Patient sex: M
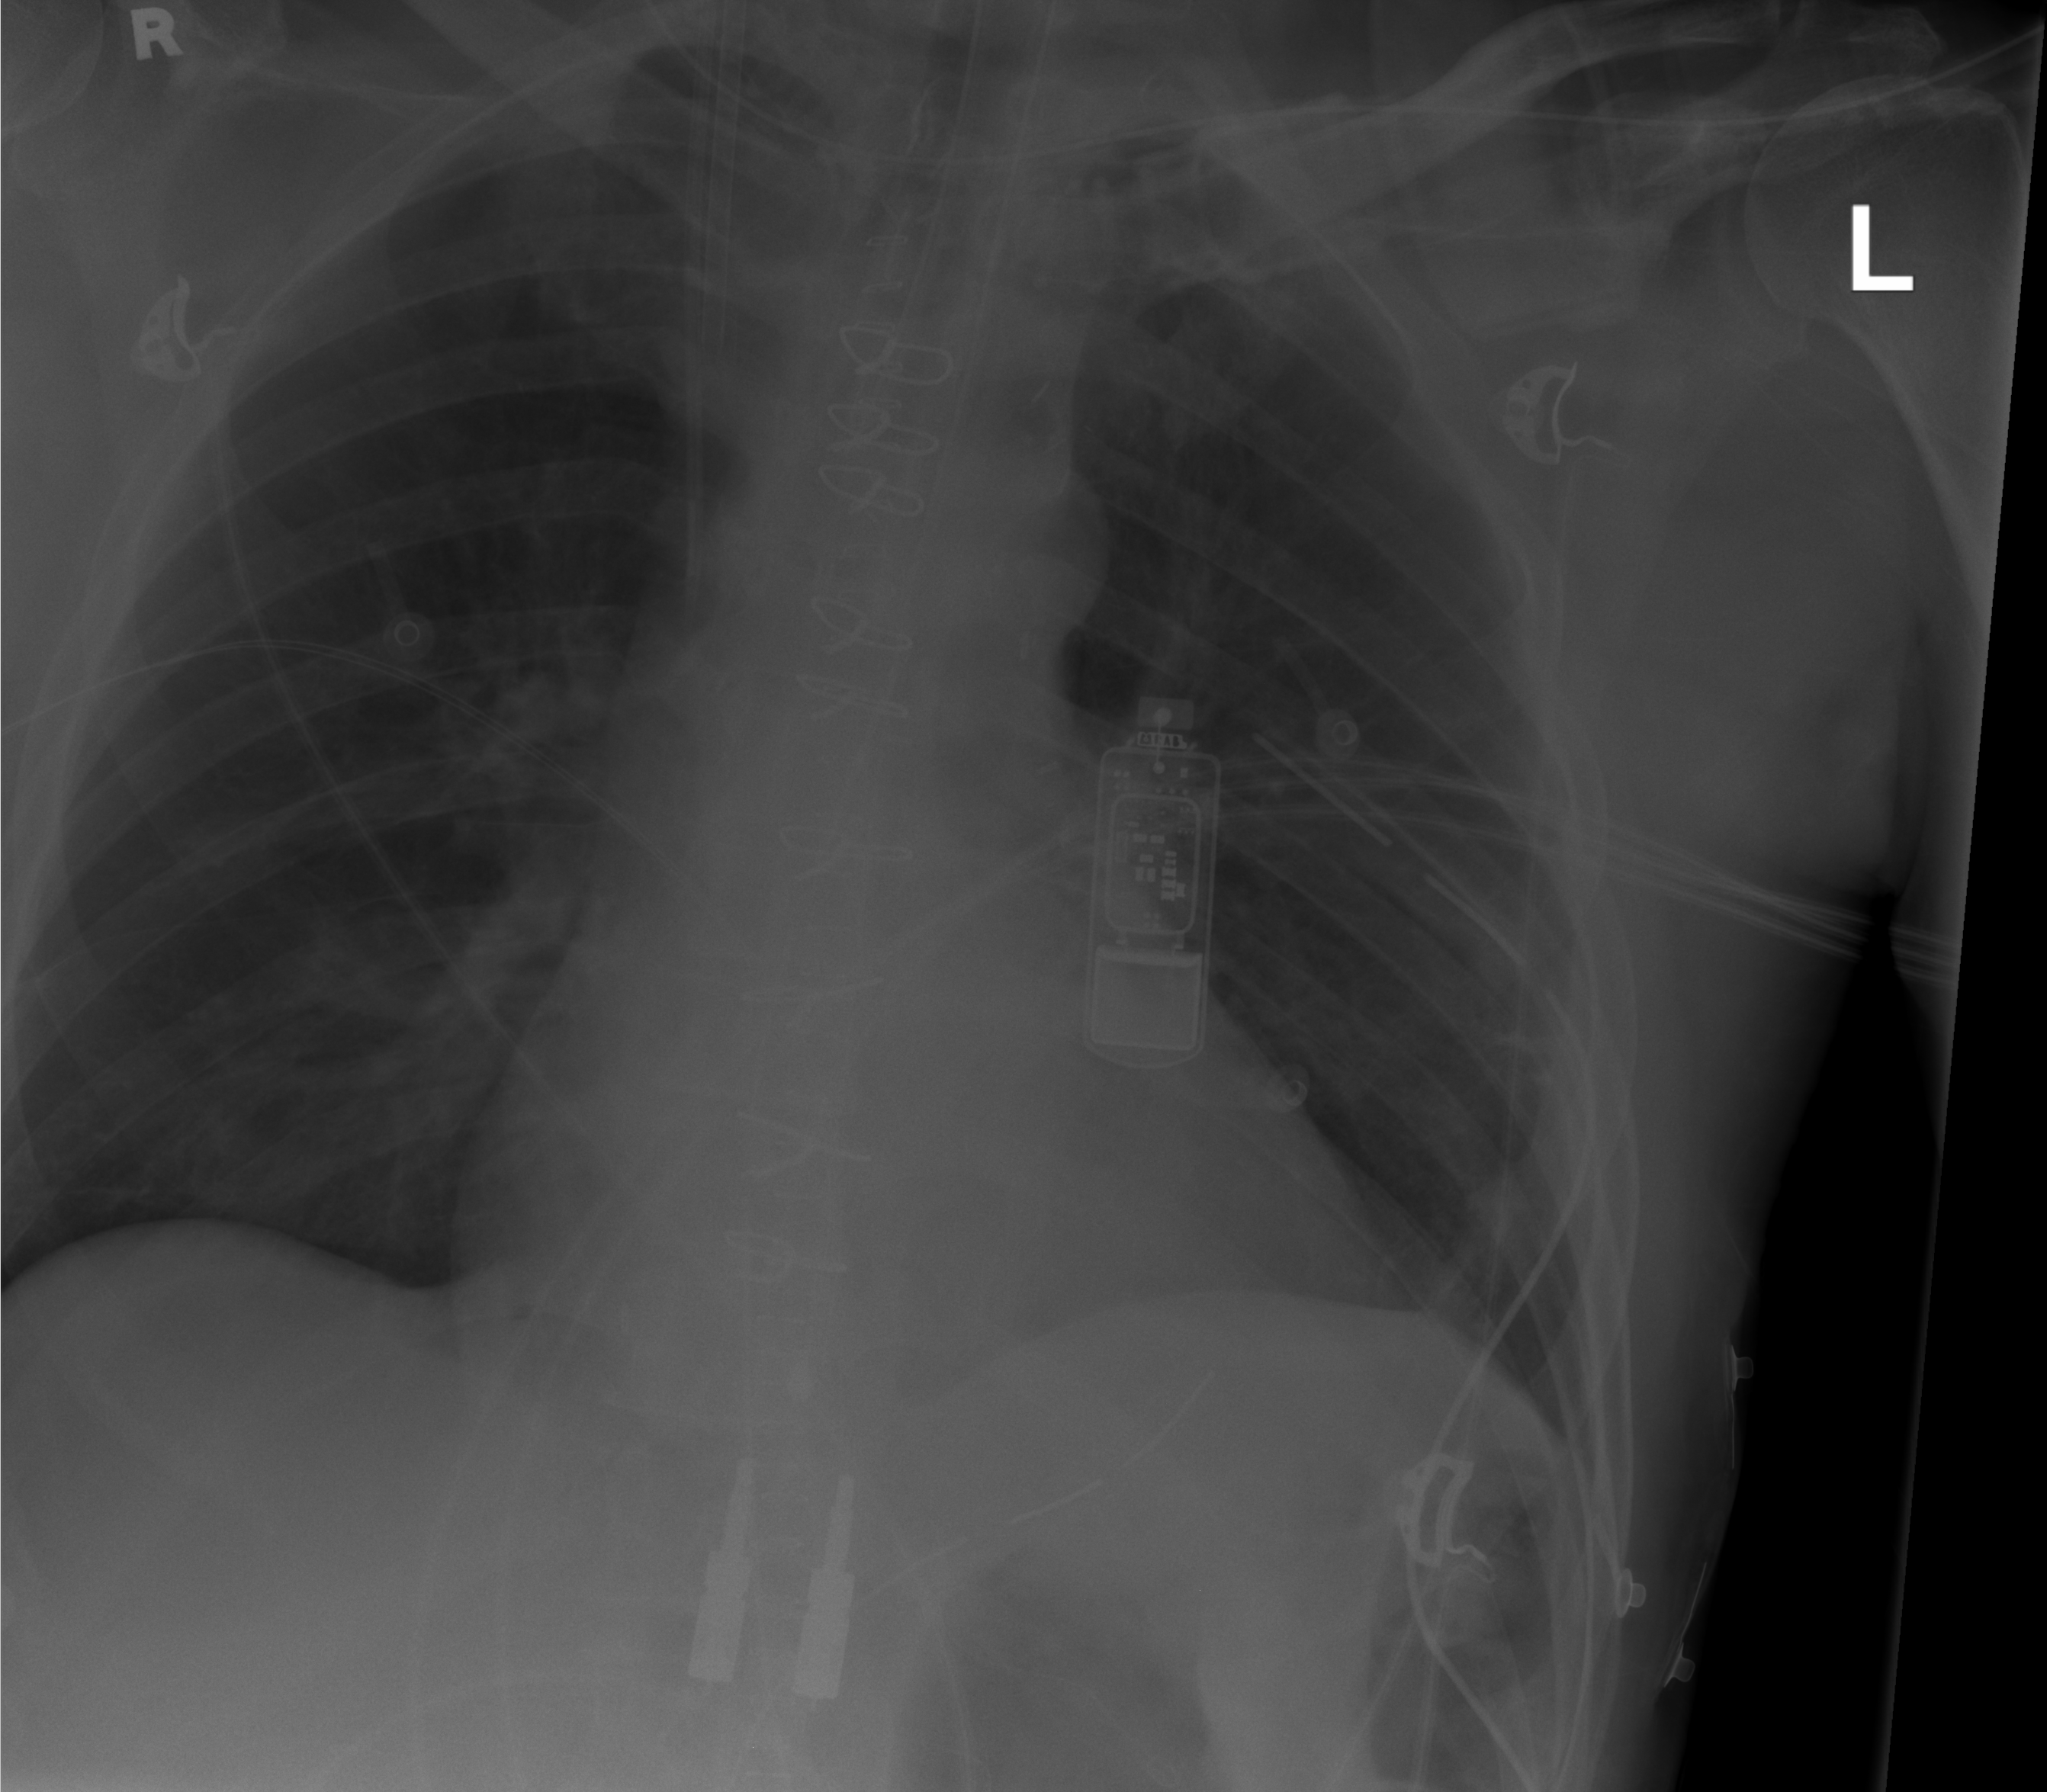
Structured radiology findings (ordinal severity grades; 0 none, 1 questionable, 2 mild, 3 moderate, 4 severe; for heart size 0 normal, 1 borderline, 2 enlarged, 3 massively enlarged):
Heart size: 1
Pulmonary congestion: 0
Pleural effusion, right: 0
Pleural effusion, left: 0
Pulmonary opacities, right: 0
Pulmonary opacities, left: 0
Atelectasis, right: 0
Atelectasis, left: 0